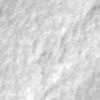
Label: no_change